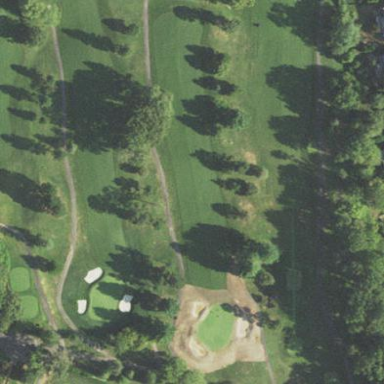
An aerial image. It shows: Scenic golf fairway.